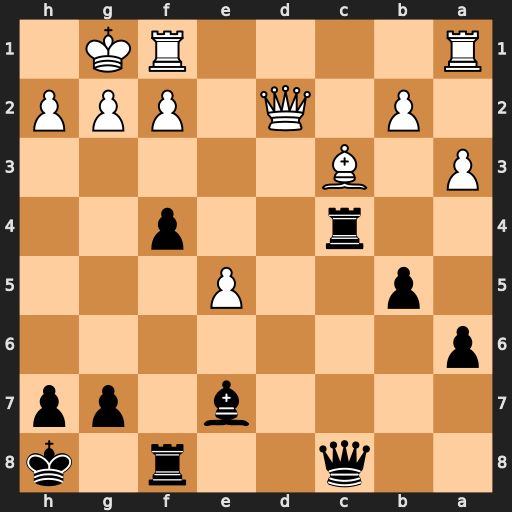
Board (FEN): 2q2r1k/4b1pp/p7/1p2P3/2r2p2/P1B5/1P1Q1PPP/R4RK1
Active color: b
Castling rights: -
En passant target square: -
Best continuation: f3 e6 Qxe6